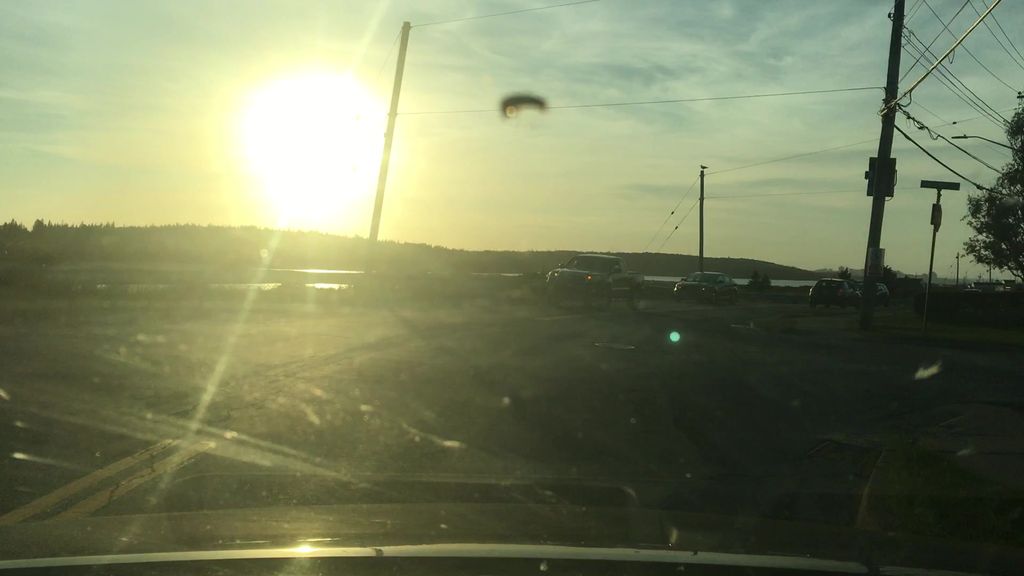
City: halifax